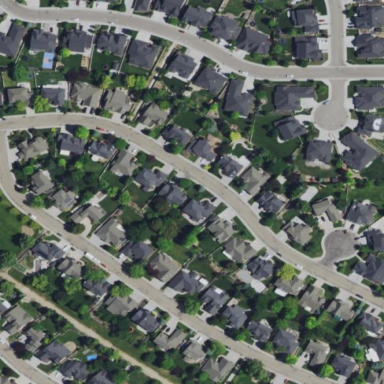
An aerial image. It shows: Sidewalk.